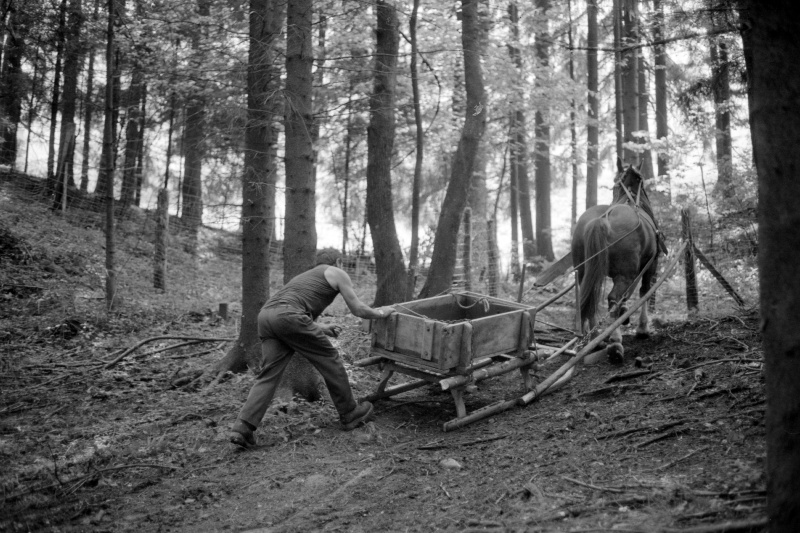
Künstler: Oliver Benvenuti
Institution: Vorarlberger Landesbibliothek
Schlagwörter: baum, berg, mann, baumstämme, bäume, äste, bewegung, grau, holz, schwarz, weiss, weg, zaun, alt, hemd, hose, arme, erde, natur, pfad, boden, gebeugt, wald, arbeit, karren, pferd, hufe, schweif, rückenansicht, man, hart, last, laufen, sammeln, schwer, transport, warm, hang, kette, steil, latten, kutsche, ziehen, arbeiter, karre, tannen, anstrengung, frühling, foto, fotografie, unterhemd, seil, hinten, rückenfigur, schwarz weiss, gefahr, kiste, fichte, kasten, holzfäller, stark, laubbäume, fichten, diagonale, brennholz, waldarbeit, schlitten, gespann, fotographie, wals, mühe, fuhrwerk, ass, anstrengend, fotgrafie, forst, früher, anonym, bildausschnitt, holu, zugpferd, schweiss, holzsammeln, holzschlitten, schwere arbeit, mmann, holzweg, arbeitspferd, grafbaum, hfhfhdchjvvhj, schwerarbeit, graunstrengend, nicht sauber, holzknecht, für holzgewinnung, heute gehts uns besser, fortwirtschaft, arbeit anstrengung ursprünglich, arbeiz, anstregend, schlittenpferd